Question: I'm using the module for python, and sending a GET request to a site as follows:
'''
r = requests.get("https://www.youtube.com", params={"search_query":"Hello World"}).text
'''
Which just returns the HTML of the page on YouTube that searches for "Hello World", which is the parameter for a field with the name "search_query".
However, let's say that one parameter I want to input does not have a name on the site, but is still part of the form.
The site I'm talking about has the following code:
'''
<input type="text" id="youtube-url" value="http://www.youtube.com/watch?v=KMU0tzLwhBE" onclick="sALL(this)" autocomplete="off" style="width:466px;">
'''
How would I go about sending a parameter to this specific input, considering it does not have a name?
Thanks
The full HTML of the code:

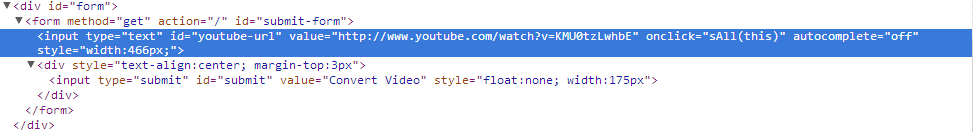
Answer: This site doesn't do any normal submitting, everything is done via javascript.
When you push the button a GET request is sent like this:
'''
"/a/pushItem/?item=" + escape(g("youtube-url").value)
+ "&el=na&bf=" + getBF()
+ "&r="+ (new Date()).getTime();
'''
Then with the result of this, another is sent:
'''
"/a/itemInfo/?video_id=" + video_id + "&ac=www&t=grp&r=" + a.getTime();
'''
So in python you can try this:
'''
import time
videoid = requests.get("http://www.youtube-mp3.org/a/pushItem/",
params={
"item": "your youtube video url",
"el": "na",
"bf": "false",
"r": int(time.time() * <PHONE>) # JS timestamps are in microseconds
}).text
info = requests.get("http://www.youtube-mp3.org/a/itemInfo/",
params={
"video_id": videoid,
"ac": "www",
"t": "grp",
"r": int(time.time() * <PHONE>)
}).text
'''
And then you'll have to parse the 'info', which isn't even JSON, but more javascript, and do whatever you want with that data.
You might have to deal with CAPTCHAs or conversion progress.